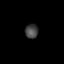
Tissue: prostate
Cell type: Fibroblasts
Senescence score: 0.7487
Nuclear area (px): 181
Mean DAPI intensity: 68.442